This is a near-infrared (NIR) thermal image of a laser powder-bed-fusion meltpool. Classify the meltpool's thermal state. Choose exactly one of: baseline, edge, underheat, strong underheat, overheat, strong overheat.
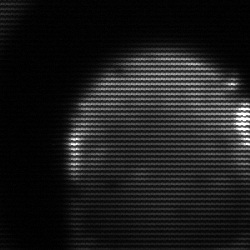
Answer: edge